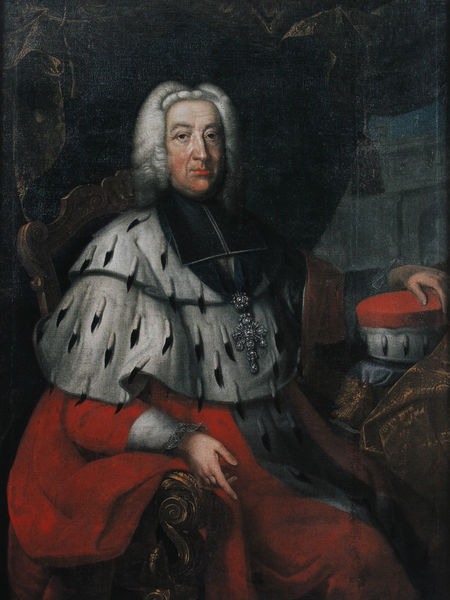
Titel: Bildnis Philipp Carl von Eltz, Kurfürst von Mainz
Künstler: (Anonym) Deutsch
Standort: Mainz
Institution: Landesmuseum
Schlagwörter: dunkel, gemälde, hand, mann, schatten, umhang, weiß, grün, sitzen, braun, brust, finger, geste, grau, hintergrund, holz, hut, mund, nase, profil, schmuck, schwarz, stuhl, tisch, blick, haus, rot, tuch, hochformat, alt, kappe, mütze, architektur, arm, augen, band, barock, falten, federn, hermelin, kragen, mensch, pelz, samt, silber, spitze, ärmel, herr, hände, portrait, porträt, vorhang, auge, gold, mantel, pose, sessel, sitzend, stoff, england, krone, locken, seide, fell, perücke, kopfbedeckung, armlehne, kette, mauer, bischof, könig, thron, faltenwurf, kreuz, stirnfalten, orden, herrscher, kardinal, fürst, halbporträt, strenge, erzbischof, baldachin, macht, sitzportrait, sitzporträt, purpur, ornat, unproportional, perrücke, king, george, kurfürst, kruez, kape, kleriker, kleiner kopf, graui, pelerine, kurhut, fürstbischof, frettchenfell, kardibal, kardinalsfürst